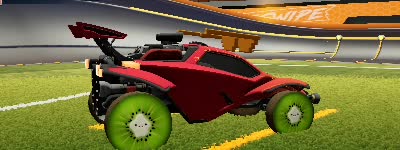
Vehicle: octane